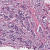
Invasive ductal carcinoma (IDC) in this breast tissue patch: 1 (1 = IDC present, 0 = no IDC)